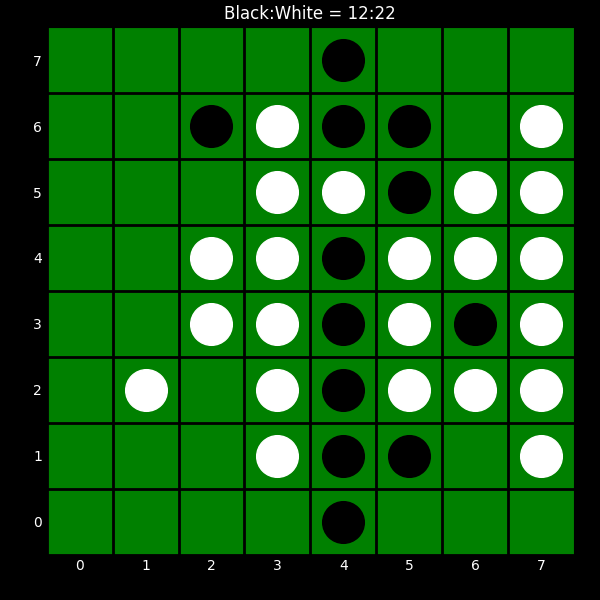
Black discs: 12
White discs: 22